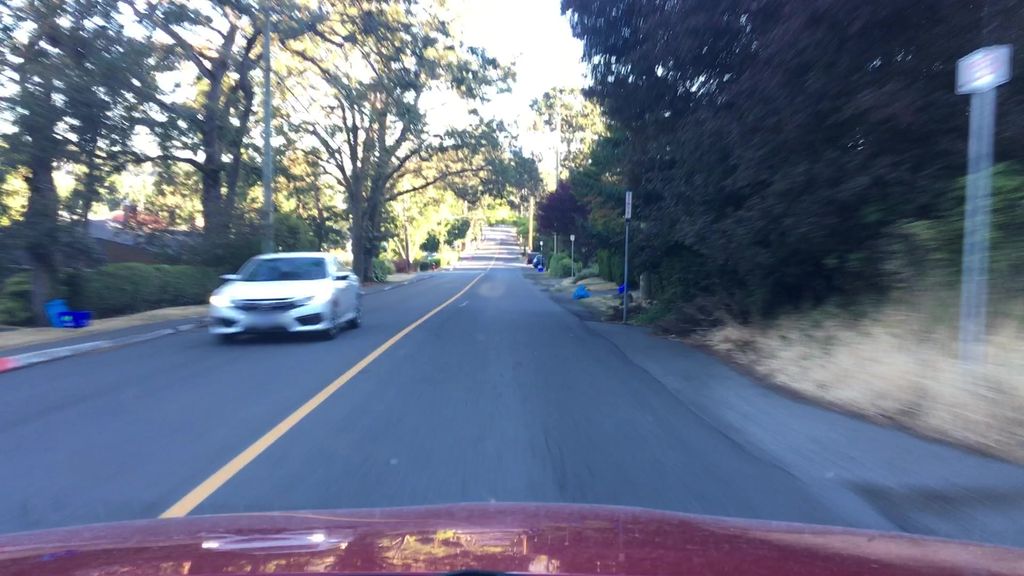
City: victoria